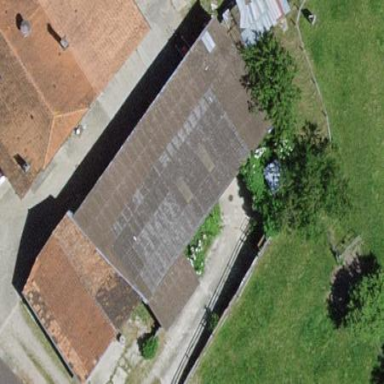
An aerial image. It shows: Garage.